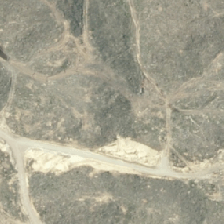
Land cover: harvested_forest